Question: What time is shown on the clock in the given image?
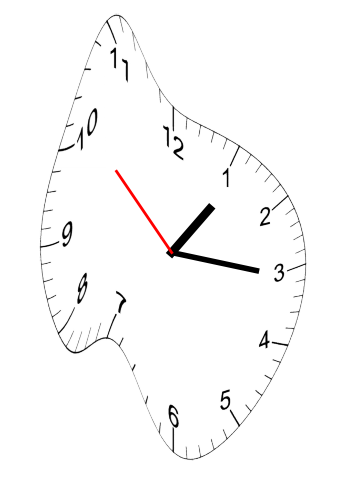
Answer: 01:15:52